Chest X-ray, PA view. Patient: 54 years old, sex F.
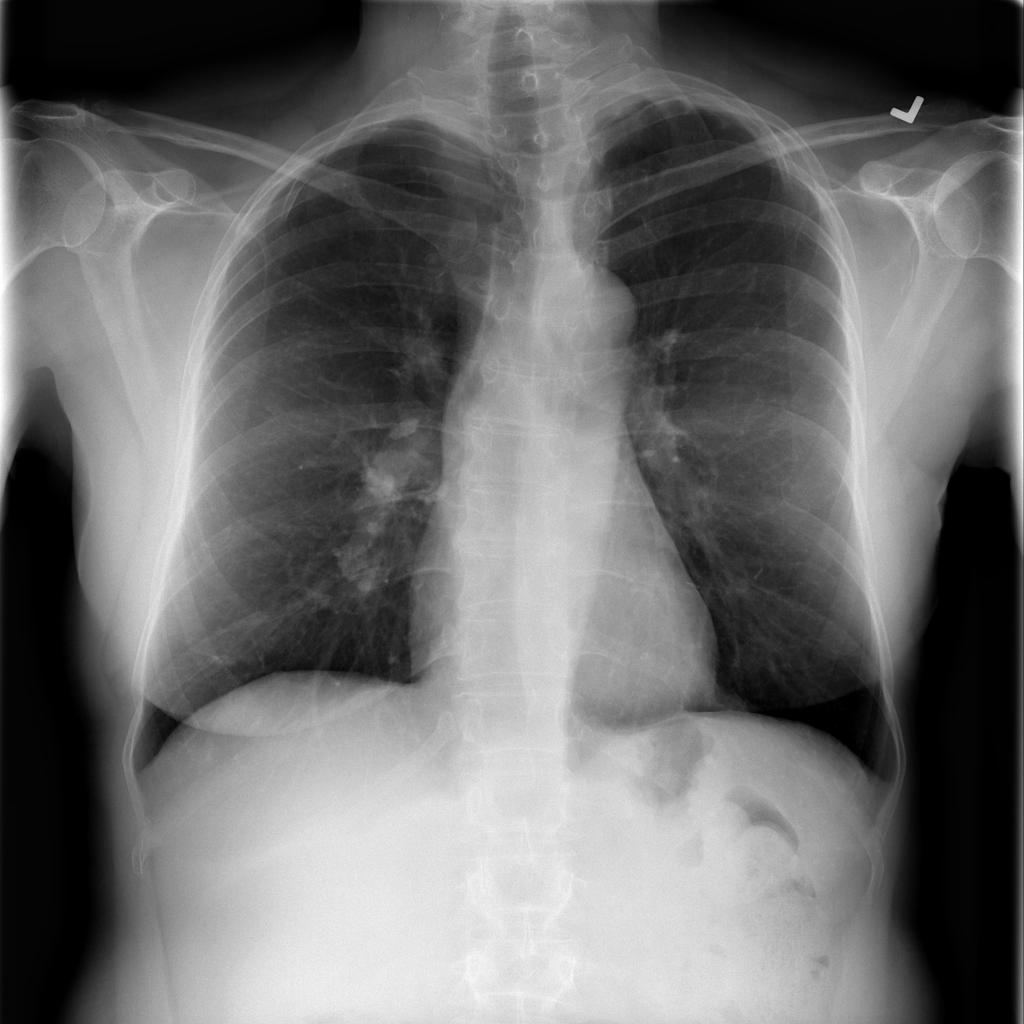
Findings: Fibrosis